Question: I have a for each loop which is used to print the serial numbers of a given sale item of an order, which was done based on <URL>
'''
if (($c["current_state"] == '16') || ($c["current_state"] == '4')) {
$snlst = $mysqli->query("SELECT sn FROM ps_serials WHERE id_product={$aritmlst["product_id"]} AND id_order=$oid ORDER BY sn ASC");
while ($id = mysqli_fetch_array($snlst)) {
$ids[] = $id;
foreach ($ids as $key => $id) {
echo "<tr><td class="label" style="padding-left:15px">Serial Number ".($key +1)."</td><td>".$id['sn']."</td></tr>";
}
}
}
'''
But the problem is that I get an additional table raw for my listing. Why is that?

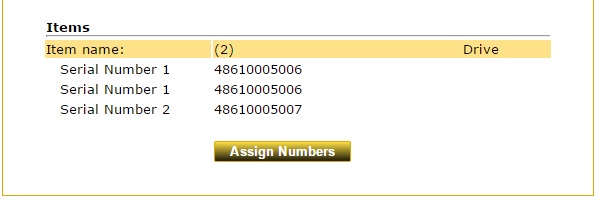
Answer: I don't see the need for two loops. IMHO this should be enough code:
'''
if (($c["current_state"] == '16') || ($c["current_state"] == '4')) {
$snlst = $mysqli->query("SELECT sn FROM ps_serials WHERE id_product={$aritmlst["product_id"]} AND id_order=$oid ORDER BY sn ASC");
$i = 0;
while ($row = mysqli_fetch_array($snlst)) {
$i++;
echo '<tr><td class="label" style="padding-left:15px">Serial Number ' . $i . '</td><td>' . $row['sn'] . '</td></tr>' . PHP_EOL;
}
}
'''